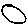
Label: circle